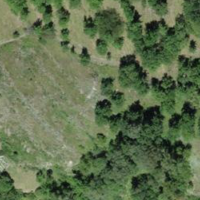
EUNIS habitat code: 23
Species observed at this site:
Clinopodium vulgare